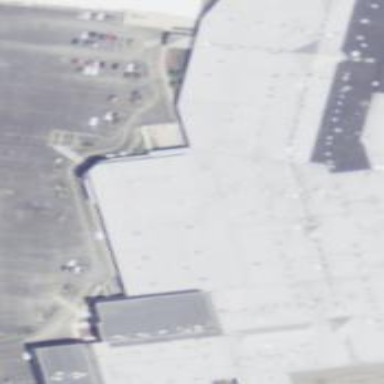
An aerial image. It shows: Mall building.